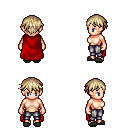
a pixel art fantasy rpg character, female body template, human, light skin, red cape, metal pants, white blonde short bangs hairstyle, gray slippers, four views (front, back, left, right), 2x2 character sprite sheet, small pixel art, hard edges, no anti-aliasing